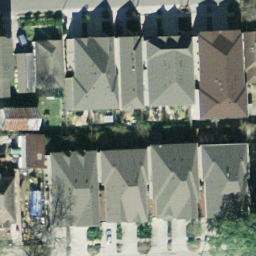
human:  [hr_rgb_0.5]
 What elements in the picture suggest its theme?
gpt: dense residential